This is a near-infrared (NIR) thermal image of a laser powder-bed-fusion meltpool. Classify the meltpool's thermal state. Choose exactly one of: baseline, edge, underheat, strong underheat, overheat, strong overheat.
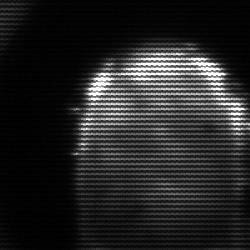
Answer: baseline